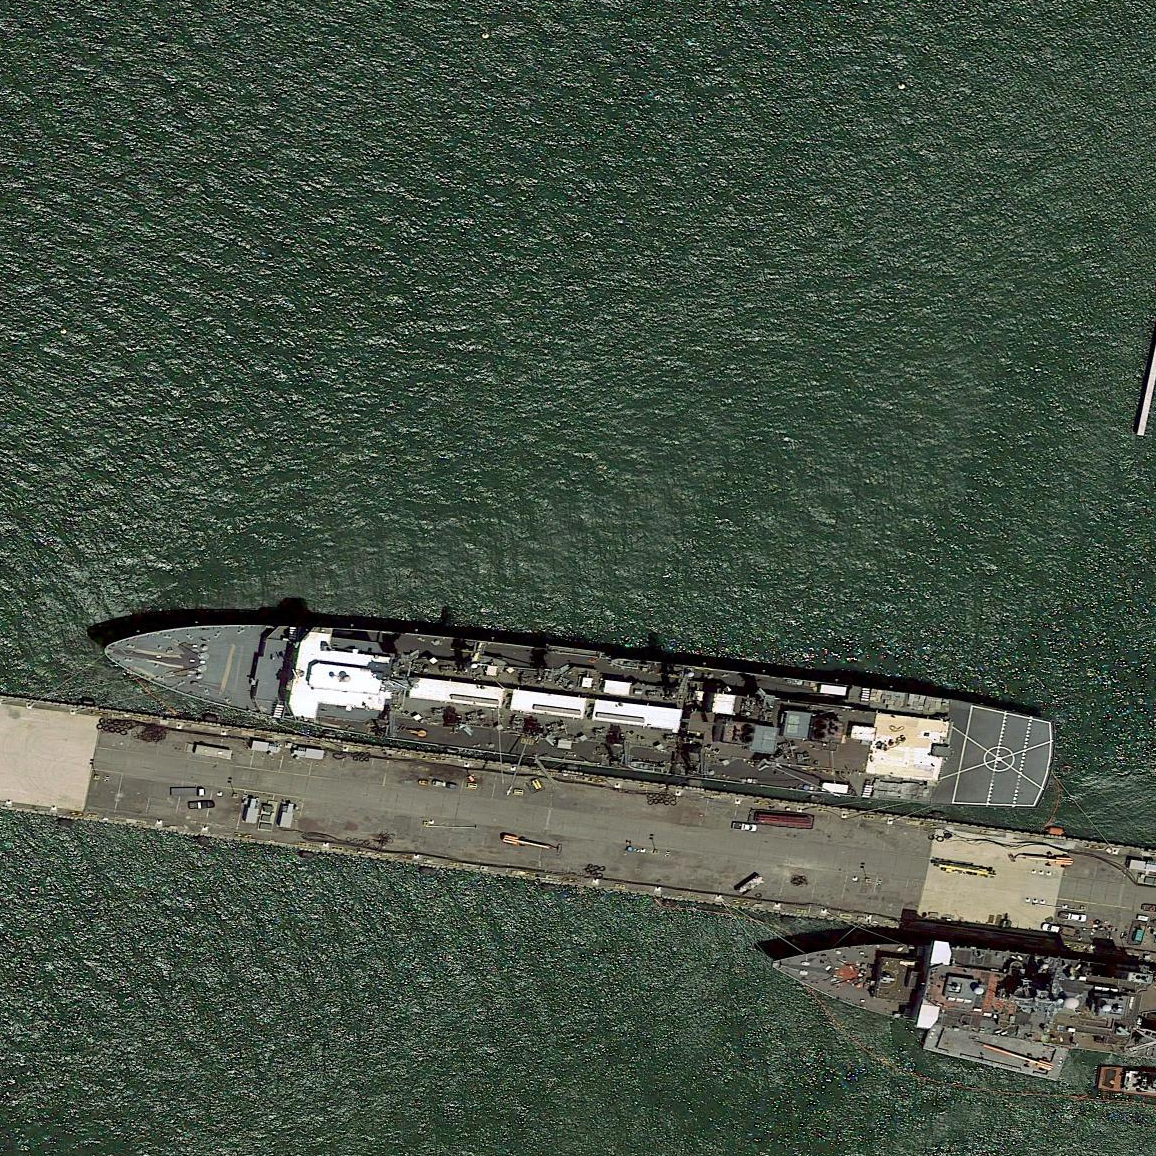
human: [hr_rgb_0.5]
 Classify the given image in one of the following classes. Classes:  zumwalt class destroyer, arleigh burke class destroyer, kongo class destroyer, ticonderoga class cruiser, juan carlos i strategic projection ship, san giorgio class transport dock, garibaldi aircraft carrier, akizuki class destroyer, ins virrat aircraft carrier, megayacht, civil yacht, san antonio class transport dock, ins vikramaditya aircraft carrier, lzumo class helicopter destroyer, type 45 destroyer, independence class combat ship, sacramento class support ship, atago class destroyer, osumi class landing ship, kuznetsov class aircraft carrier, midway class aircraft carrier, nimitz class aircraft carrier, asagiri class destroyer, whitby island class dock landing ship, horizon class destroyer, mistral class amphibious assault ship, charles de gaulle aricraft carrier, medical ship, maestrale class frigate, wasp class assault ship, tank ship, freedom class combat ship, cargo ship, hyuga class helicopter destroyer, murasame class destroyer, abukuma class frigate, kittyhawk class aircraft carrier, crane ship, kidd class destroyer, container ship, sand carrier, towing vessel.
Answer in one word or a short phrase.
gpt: Sacramento class support ship